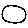
Label: circle